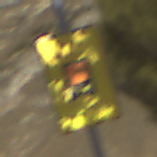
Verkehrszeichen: KennzeichnungspflichtigeFahrzeugeGefaehrlicheGueterOhnePfeilsymbol
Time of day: MorningAfternoon
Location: Outdoor (Nature)
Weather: Clear
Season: NotSpecified
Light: Natural